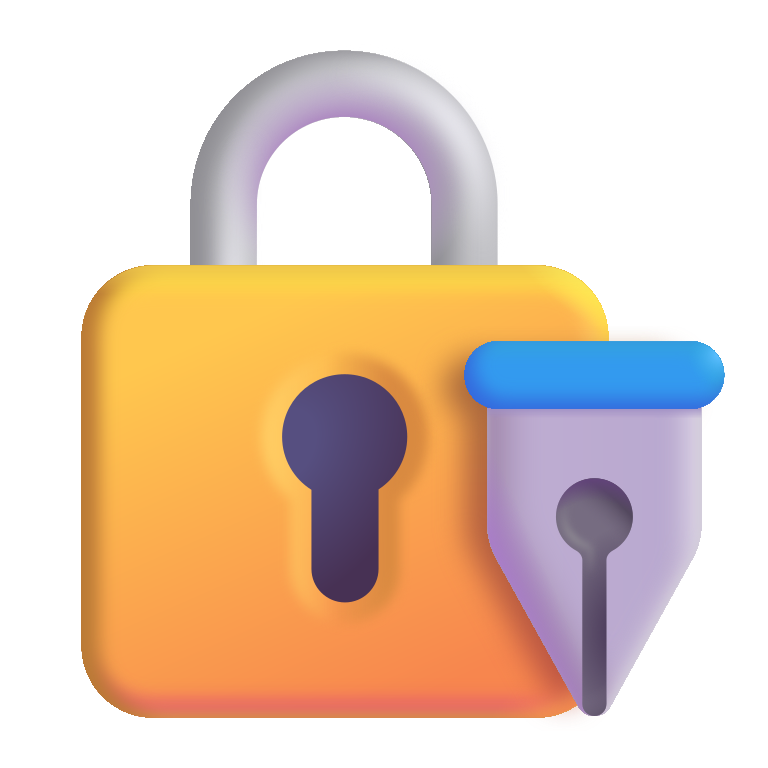
locked with pen color